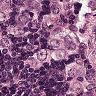
Metastatic tissue present: yes